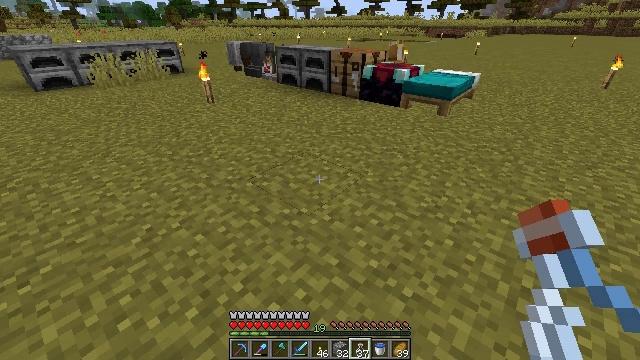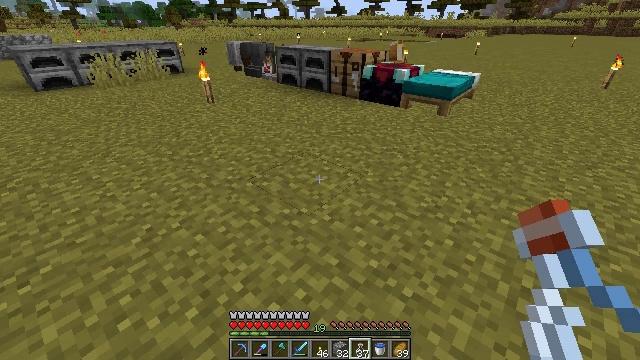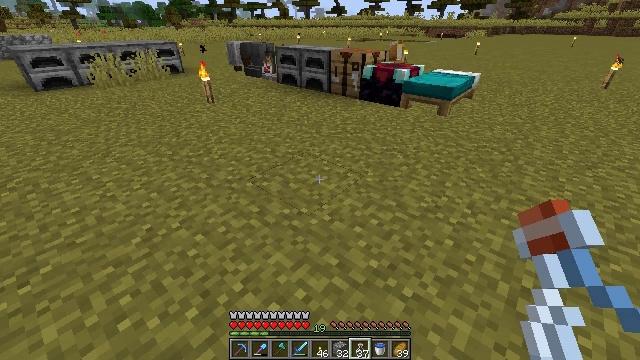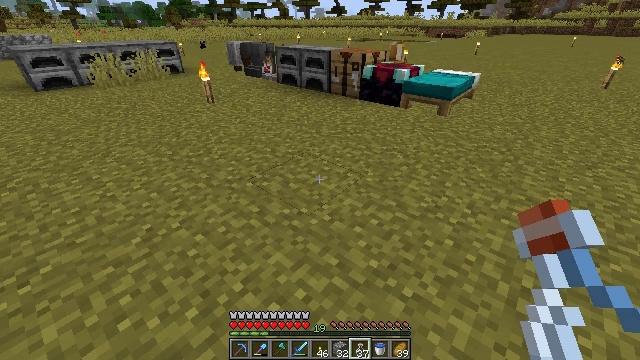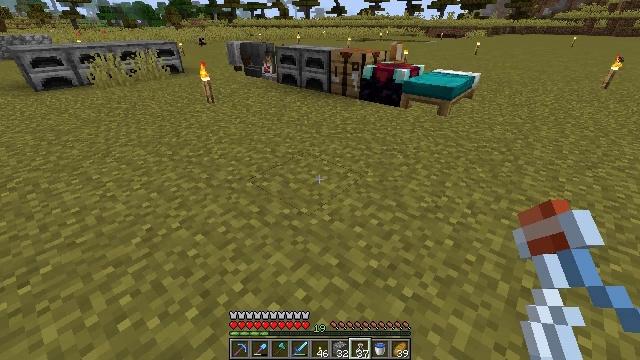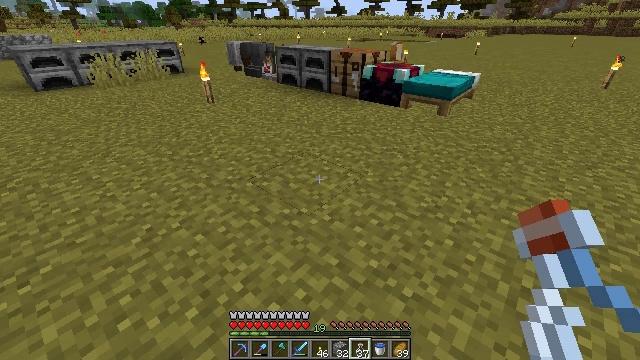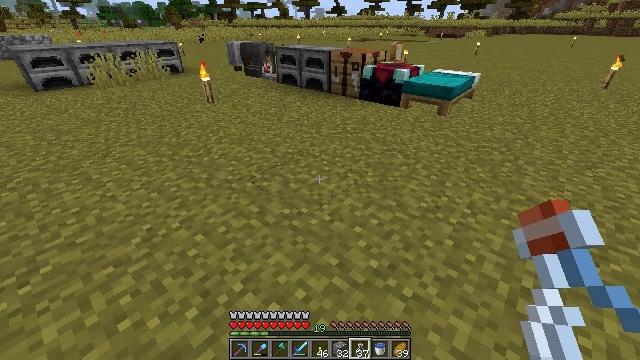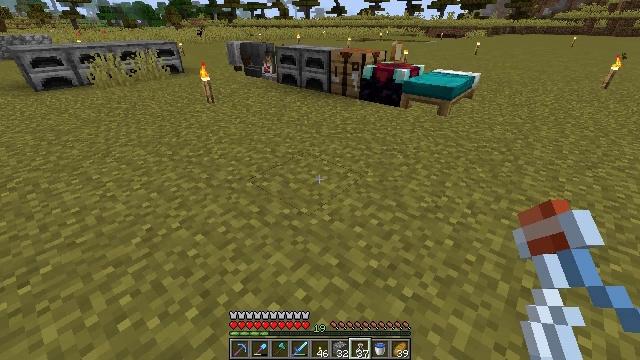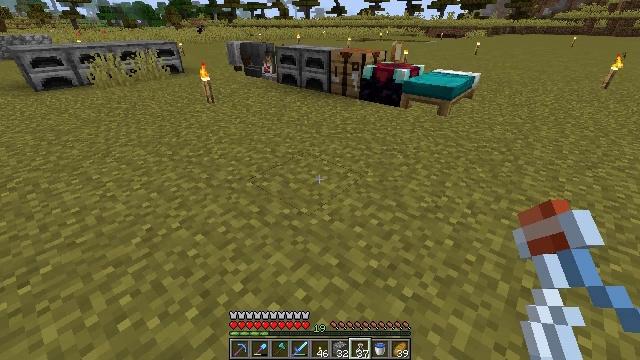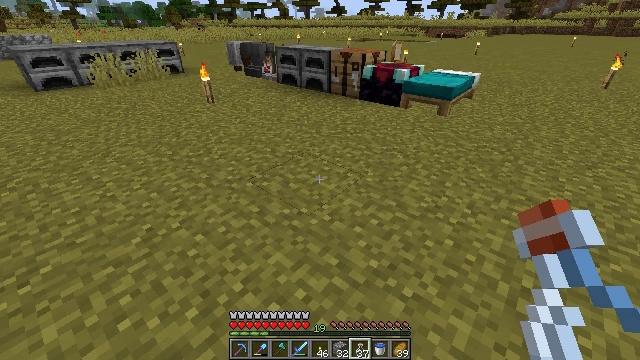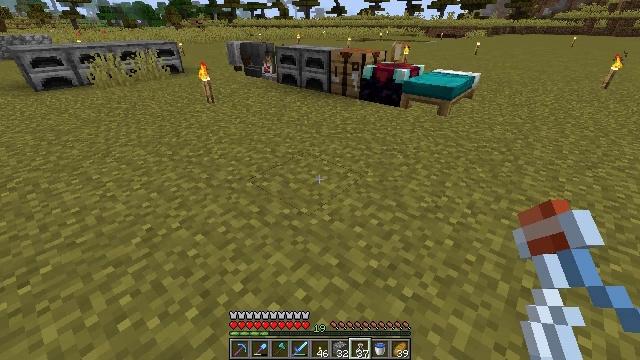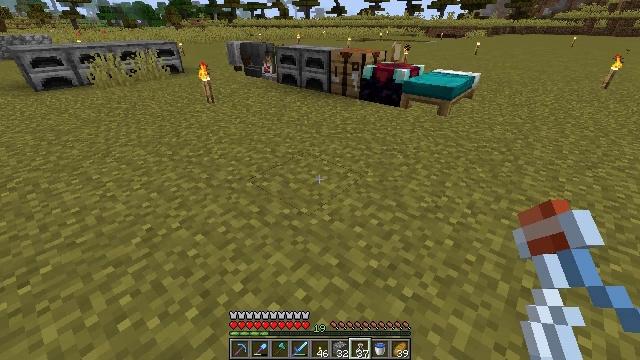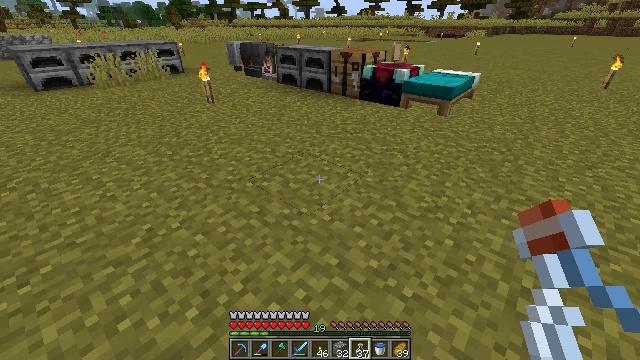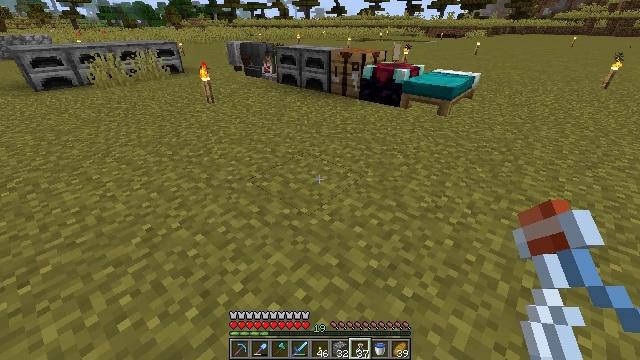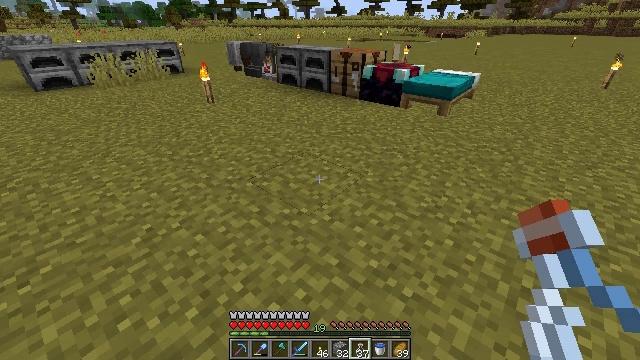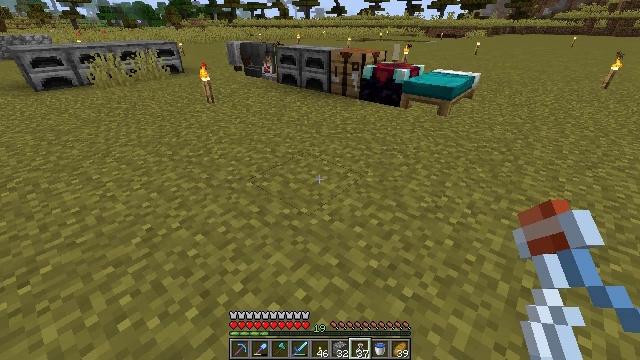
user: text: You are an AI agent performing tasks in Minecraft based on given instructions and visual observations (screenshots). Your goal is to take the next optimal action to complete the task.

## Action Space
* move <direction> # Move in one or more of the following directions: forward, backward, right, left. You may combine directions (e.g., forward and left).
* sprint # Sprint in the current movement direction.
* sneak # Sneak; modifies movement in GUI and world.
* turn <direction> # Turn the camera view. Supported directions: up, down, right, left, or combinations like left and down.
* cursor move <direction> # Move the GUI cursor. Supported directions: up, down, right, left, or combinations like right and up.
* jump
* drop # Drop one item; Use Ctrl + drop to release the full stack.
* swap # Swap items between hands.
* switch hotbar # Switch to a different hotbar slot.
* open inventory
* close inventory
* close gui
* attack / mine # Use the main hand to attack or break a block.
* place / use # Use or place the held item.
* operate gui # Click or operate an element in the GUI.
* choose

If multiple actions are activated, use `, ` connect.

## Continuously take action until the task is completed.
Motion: motion action
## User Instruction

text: Drop a glass bottle.
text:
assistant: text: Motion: no_op
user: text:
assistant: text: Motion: no_op
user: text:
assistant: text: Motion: no_op
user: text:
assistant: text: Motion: no_op
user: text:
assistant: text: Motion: no_op
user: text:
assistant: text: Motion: no_op
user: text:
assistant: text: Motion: no_op
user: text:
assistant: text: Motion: no_op
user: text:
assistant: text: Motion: no_op
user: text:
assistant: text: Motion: no_op
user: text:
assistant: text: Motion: no_op
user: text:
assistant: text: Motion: no_op
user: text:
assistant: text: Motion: no_op
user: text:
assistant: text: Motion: no_op
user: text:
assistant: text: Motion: no_op
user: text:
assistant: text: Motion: no_op
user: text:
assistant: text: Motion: no_op
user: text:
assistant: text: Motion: no_op
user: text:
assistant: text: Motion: no_op
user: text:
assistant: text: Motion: no_op
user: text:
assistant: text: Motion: no_op
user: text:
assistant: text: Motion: no_op
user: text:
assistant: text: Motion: no_op
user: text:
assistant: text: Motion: no_op
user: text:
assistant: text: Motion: no_op
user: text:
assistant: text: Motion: no_op
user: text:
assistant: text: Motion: no_op
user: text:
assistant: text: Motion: no_op
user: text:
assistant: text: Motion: no_op
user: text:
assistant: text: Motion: no_op